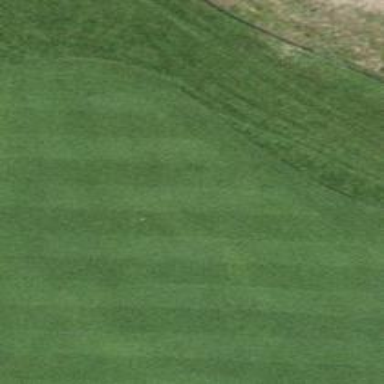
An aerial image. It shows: View of golf hole.